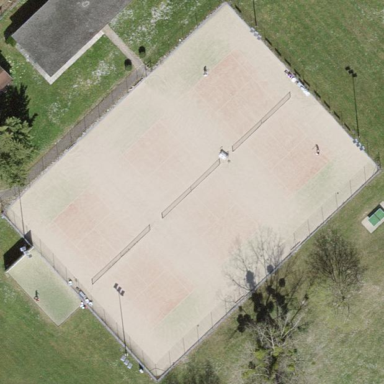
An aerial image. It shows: Tennis sports center with concrete surface.